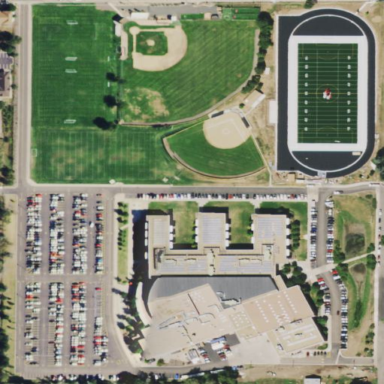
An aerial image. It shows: School.